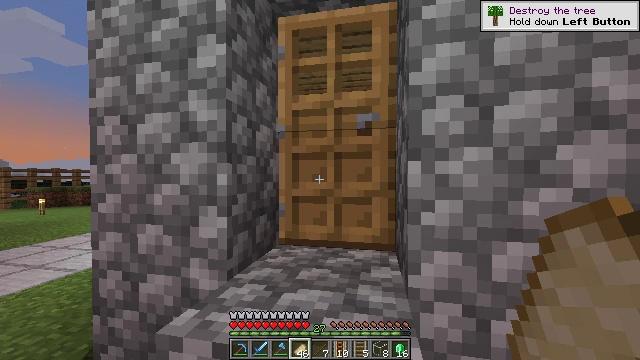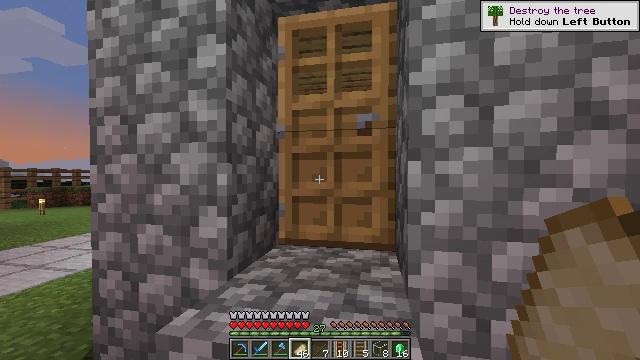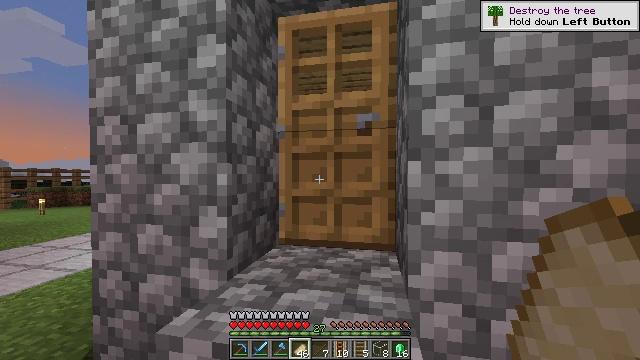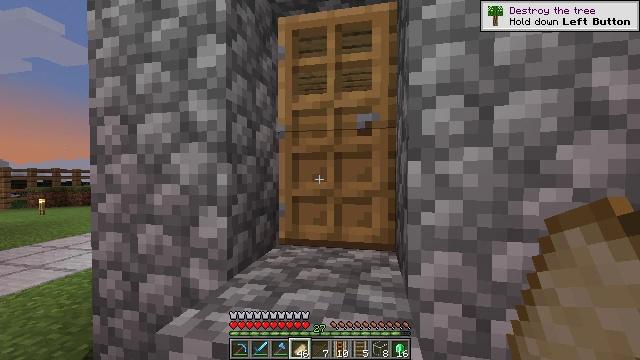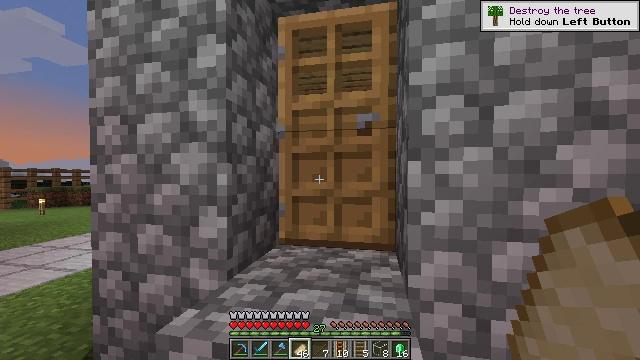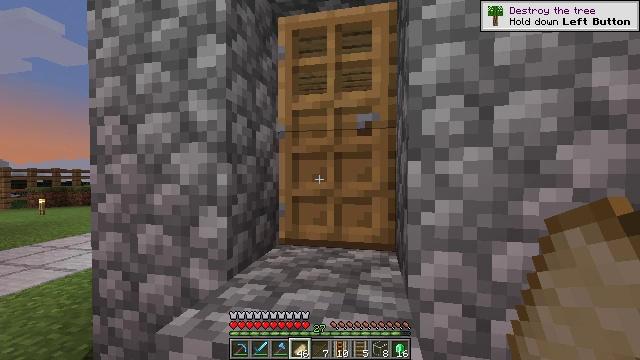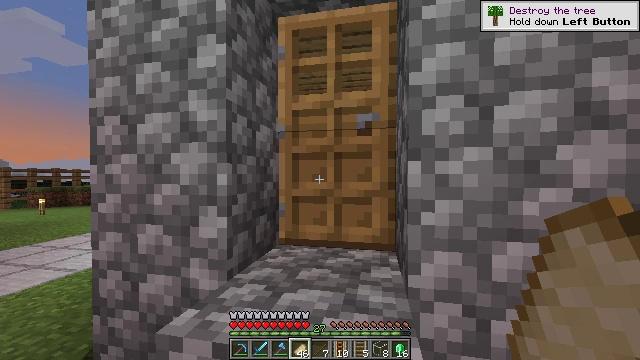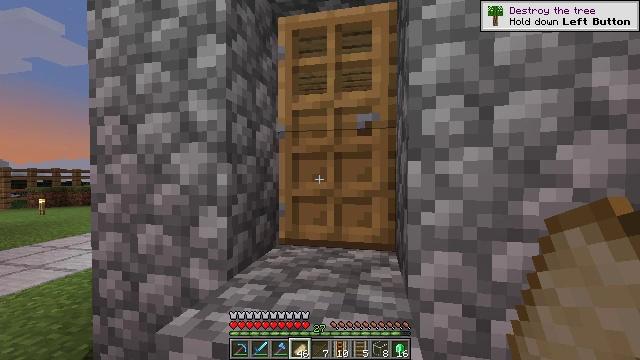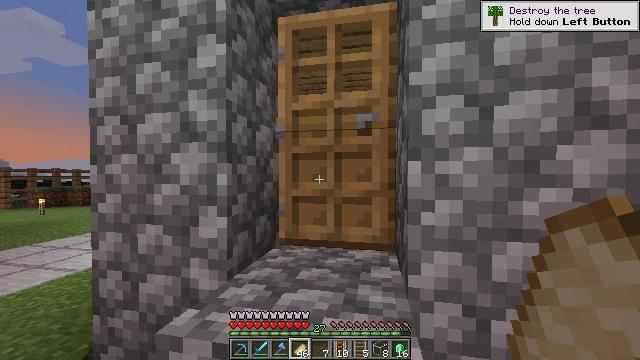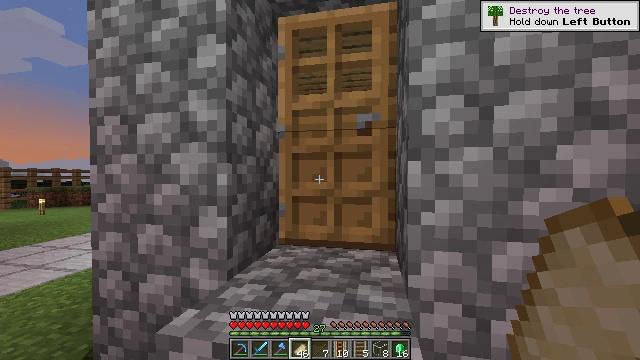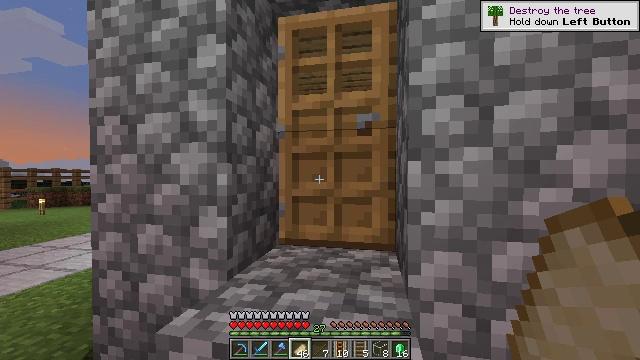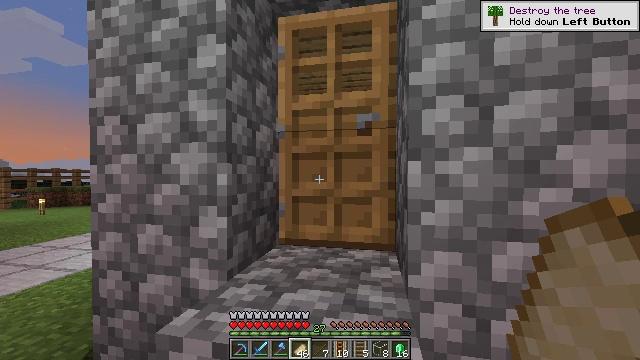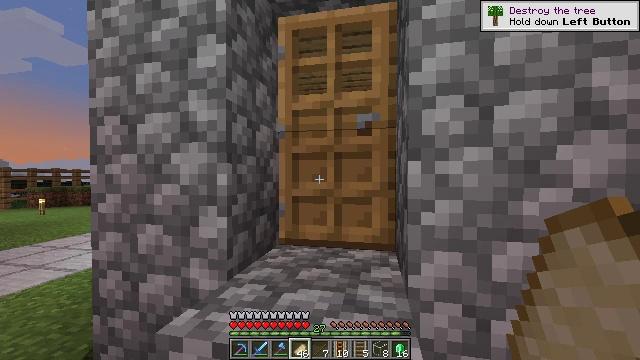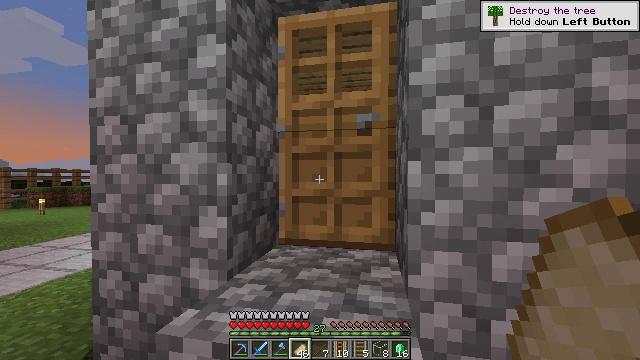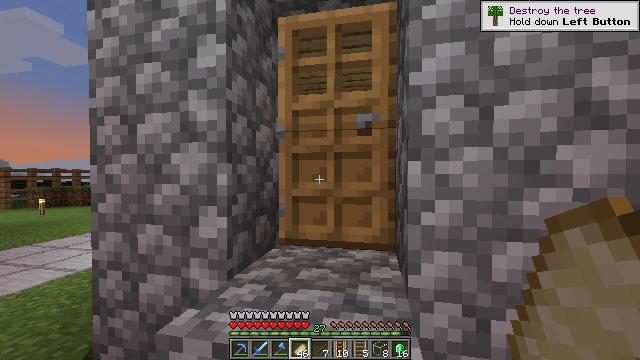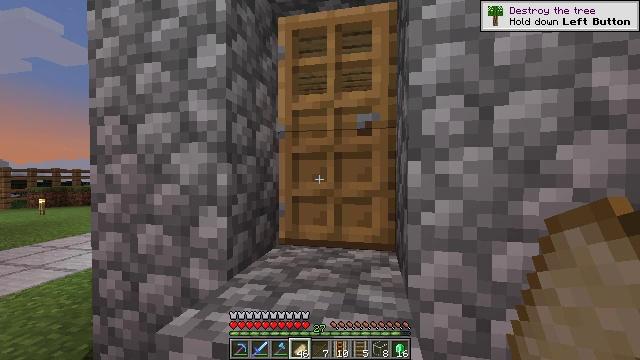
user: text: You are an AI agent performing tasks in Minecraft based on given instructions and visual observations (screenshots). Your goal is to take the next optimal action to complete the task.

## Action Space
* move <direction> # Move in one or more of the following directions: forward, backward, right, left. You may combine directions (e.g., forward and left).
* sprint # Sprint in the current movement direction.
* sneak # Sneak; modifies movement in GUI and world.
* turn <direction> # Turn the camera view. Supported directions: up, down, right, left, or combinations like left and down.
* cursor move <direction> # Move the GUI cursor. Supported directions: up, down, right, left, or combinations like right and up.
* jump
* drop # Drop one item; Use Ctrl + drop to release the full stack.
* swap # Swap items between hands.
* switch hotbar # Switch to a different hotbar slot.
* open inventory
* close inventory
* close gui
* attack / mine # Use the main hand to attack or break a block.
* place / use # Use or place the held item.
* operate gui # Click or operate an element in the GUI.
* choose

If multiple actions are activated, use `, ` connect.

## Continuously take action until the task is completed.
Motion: motion action
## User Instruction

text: Produce green dye by cooking cactus.
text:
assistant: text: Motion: no_op
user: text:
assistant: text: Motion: no_op
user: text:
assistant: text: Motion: no_op
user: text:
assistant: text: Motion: no_op
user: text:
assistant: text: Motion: no_op
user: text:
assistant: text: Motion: no_op
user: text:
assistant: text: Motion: no_op
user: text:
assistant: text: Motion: no_op
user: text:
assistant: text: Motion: no_op
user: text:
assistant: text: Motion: no_op
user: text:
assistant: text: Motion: no_op
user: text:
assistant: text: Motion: no_op
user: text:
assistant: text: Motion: no_op
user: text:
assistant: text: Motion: no_op
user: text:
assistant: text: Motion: no_op
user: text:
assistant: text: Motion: no_op
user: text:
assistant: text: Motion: no_op
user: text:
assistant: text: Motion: no_op
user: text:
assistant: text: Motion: no_op
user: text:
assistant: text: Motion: no_op
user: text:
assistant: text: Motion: no_op
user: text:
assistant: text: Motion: no_op
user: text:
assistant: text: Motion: no_op
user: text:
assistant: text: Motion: no_op
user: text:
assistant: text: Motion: no_op
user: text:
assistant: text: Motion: no_op
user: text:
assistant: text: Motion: no_op
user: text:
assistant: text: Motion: no_op
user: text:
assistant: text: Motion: no_op
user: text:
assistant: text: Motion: no_op